Question: How can I get list name from Excel file? My actual script for read from Excel is this:
'''
DataSet da = new DataSet();
OleDbDataAdapter adapter = new OleDbDataAdapter();
string name = "PP_s_vypocty"; // I actually using manualy name for read, but i want extract name from file.
string FileName = fullpath;
string _ConnectionString = string.Empty;
string _Extension = Path.GetExtension(FileName);
// Checking for the extentions, if XLS connect using Jet OleDB
if (_Extension.Equals(".xls", StringComparison.CurrentCultureIgnoreCase))
{
_ConnectionString = string.Format("Provider=Microsoft.Jet.OLEDB.4.0; Data Source={0};Extended Properties=Excel 8.0", FileName);
}
// Use ACE OleDb
else if (_Extension.Equals(".xlsx", StringComparison.CurrentCultureIgnoreCase))
{
_ConnectionString = string.Format("Provider=Microsoft.ACE.OLEDB.12.0;Data Source={0};Extended Properties=Excel 8.0", FileName);
}
OleDbConnection con = new OleDbConnection(_ConnectionString);
string strCmd = "SELECT J38 FROM " + name;
OleDbCommand cmd = new OleDbCommand(strCmd, con);
try
{
con.Open();
da.Clear();
adapter.SelectCommand = cmd;
adapter.Fill(da);
UniqueValue.money.Add(double.Parse(da.ToString()));
}
catch (Exception ex)
{
MessageBox.Show(ex.ToString());
}
finally
{
con.Close();
}
'''
I want to extract name from excel list without manually definition.

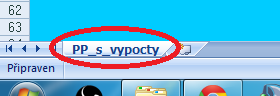
Answer: You can use OleDbConnection.GetSchema that return a datatable with the list of tables (excel worksheet in your case) that the database contains